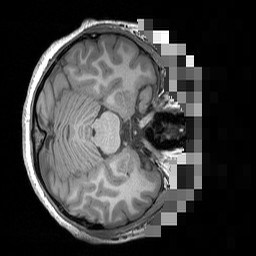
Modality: T1w
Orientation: axial
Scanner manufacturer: siemens
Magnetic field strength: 3 T
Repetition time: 1.5 s
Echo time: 0.00291 s